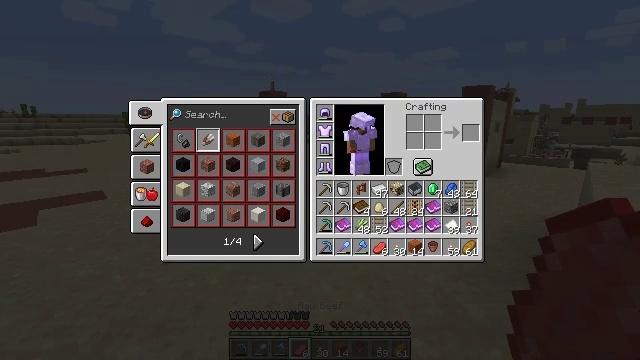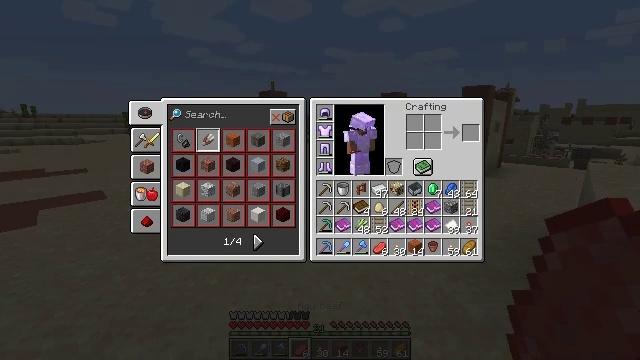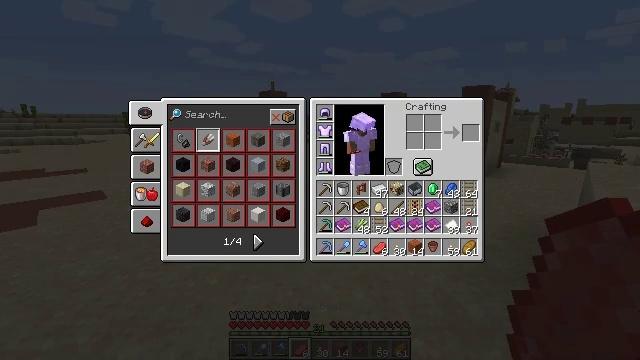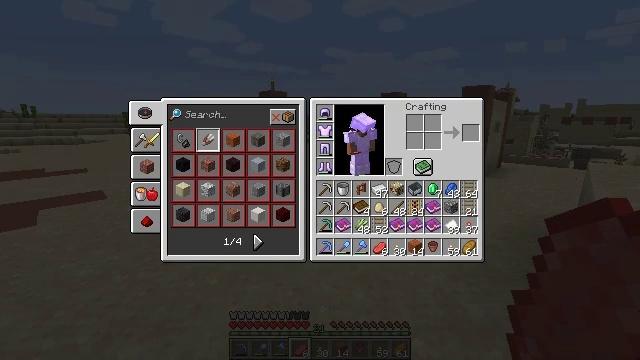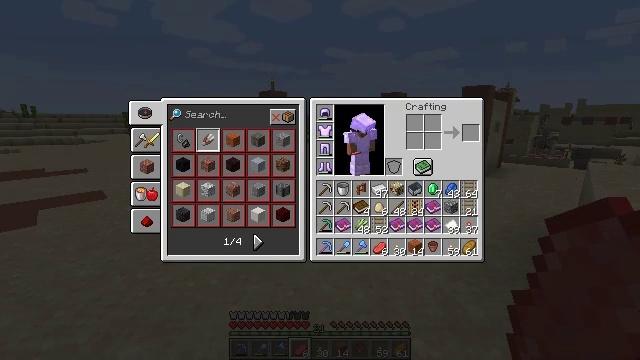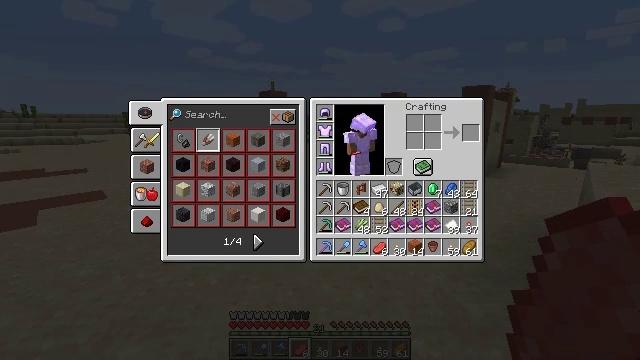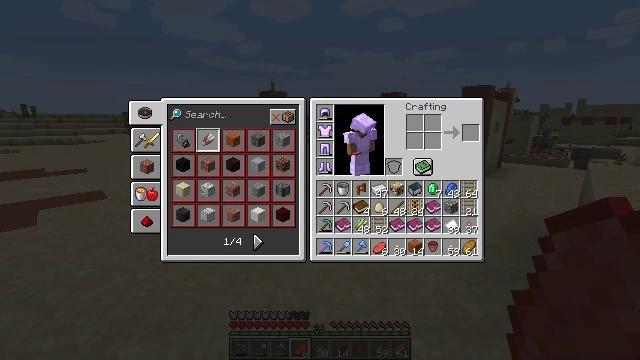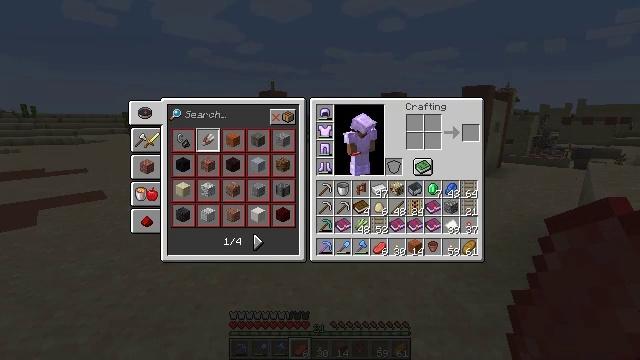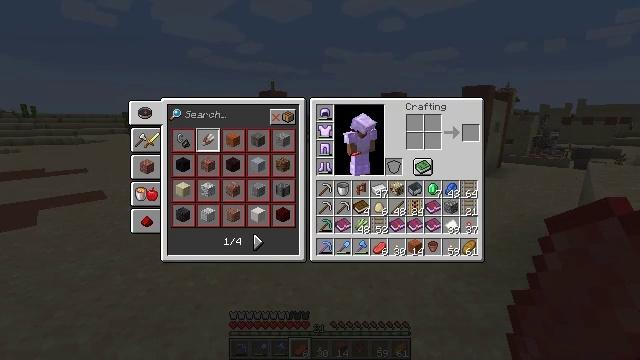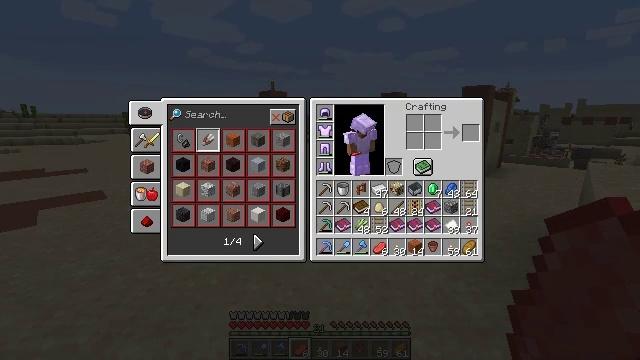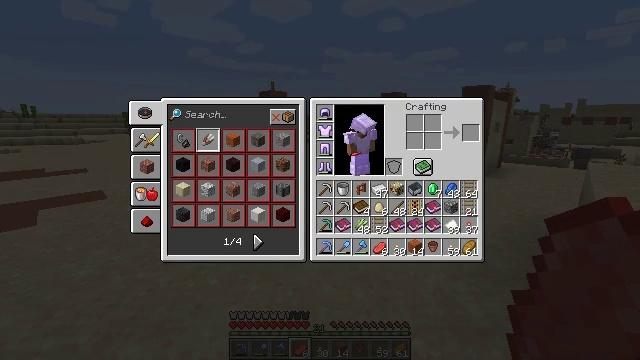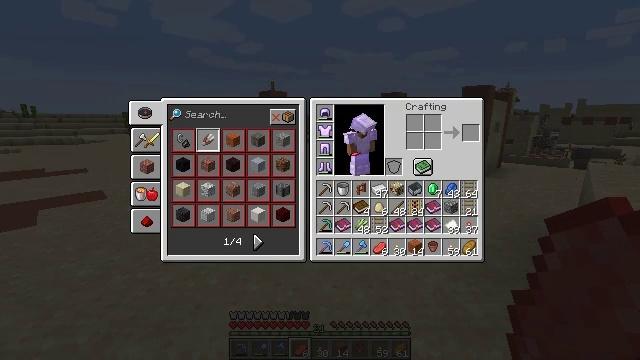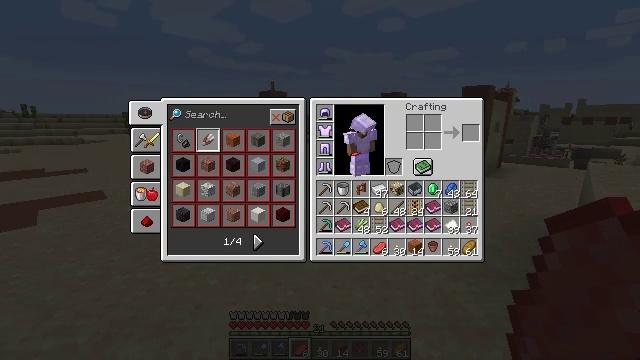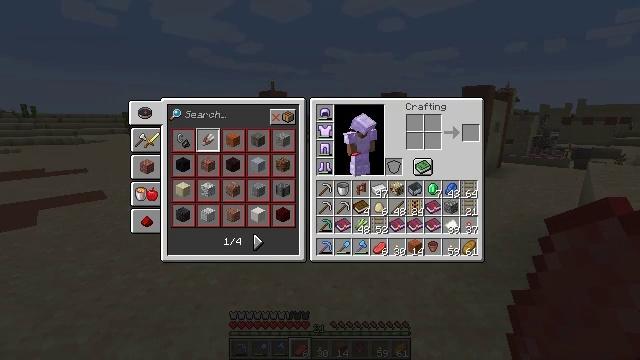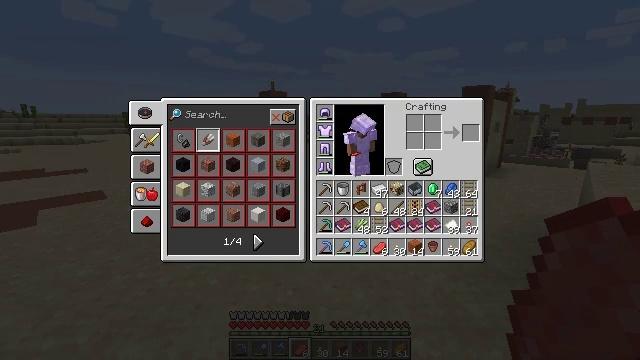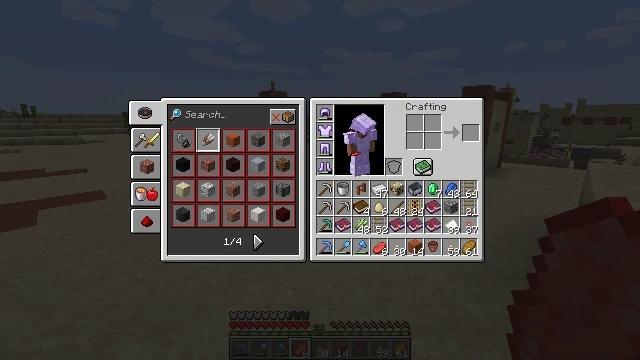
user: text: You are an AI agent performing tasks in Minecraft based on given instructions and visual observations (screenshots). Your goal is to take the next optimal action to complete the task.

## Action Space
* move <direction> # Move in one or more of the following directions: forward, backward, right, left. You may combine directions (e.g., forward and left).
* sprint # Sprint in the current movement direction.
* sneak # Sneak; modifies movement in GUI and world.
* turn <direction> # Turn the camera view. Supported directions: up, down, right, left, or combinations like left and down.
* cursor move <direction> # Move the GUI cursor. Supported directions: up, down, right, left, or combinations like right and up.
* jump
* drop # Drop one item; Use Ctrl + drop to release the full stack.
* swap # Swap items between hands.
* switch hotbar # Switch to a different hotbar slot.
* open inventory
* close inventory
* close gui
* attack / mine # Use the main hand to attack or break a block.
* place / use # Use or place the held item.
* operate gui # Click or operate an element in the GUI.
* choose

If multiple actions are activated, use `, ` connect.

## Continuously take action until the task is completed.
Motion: motion action
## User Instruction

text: Gather the acacia fence.
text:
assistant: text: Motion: cursor move down
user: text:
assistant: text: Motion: cursor move down
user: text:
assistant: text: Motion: cursor move left and down
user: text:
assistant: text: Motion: no_op
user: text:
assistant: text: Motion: no_op
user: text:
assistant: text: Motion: no_op
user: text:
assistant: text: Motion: no_op
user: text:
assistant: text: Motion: no_op
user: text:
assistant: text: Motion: no_op
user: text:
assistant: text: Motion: no_op
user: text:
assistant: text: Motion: no_op
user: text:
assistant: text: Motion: no_op
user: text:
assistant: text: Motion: no_op
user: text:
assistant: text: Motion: no_op
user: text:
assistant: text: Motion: no_op
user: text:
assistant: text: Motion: no_op
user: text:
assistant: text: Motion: no_op
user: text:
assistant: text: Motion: no_op
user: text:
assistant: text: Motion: no_op
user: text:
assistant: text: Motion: no_op
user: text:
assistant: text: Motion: no_op
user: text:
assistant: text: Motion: no_op
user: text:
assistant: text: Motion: no_op
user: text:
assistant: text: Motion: no_op
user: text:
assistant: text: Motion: no_op
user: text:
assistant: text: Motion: no_op
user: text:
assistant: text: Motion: no_op
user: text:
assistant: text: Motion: cursor move left
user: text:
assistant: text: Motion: cursor move left
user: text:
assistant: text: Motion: no_op